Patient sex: F
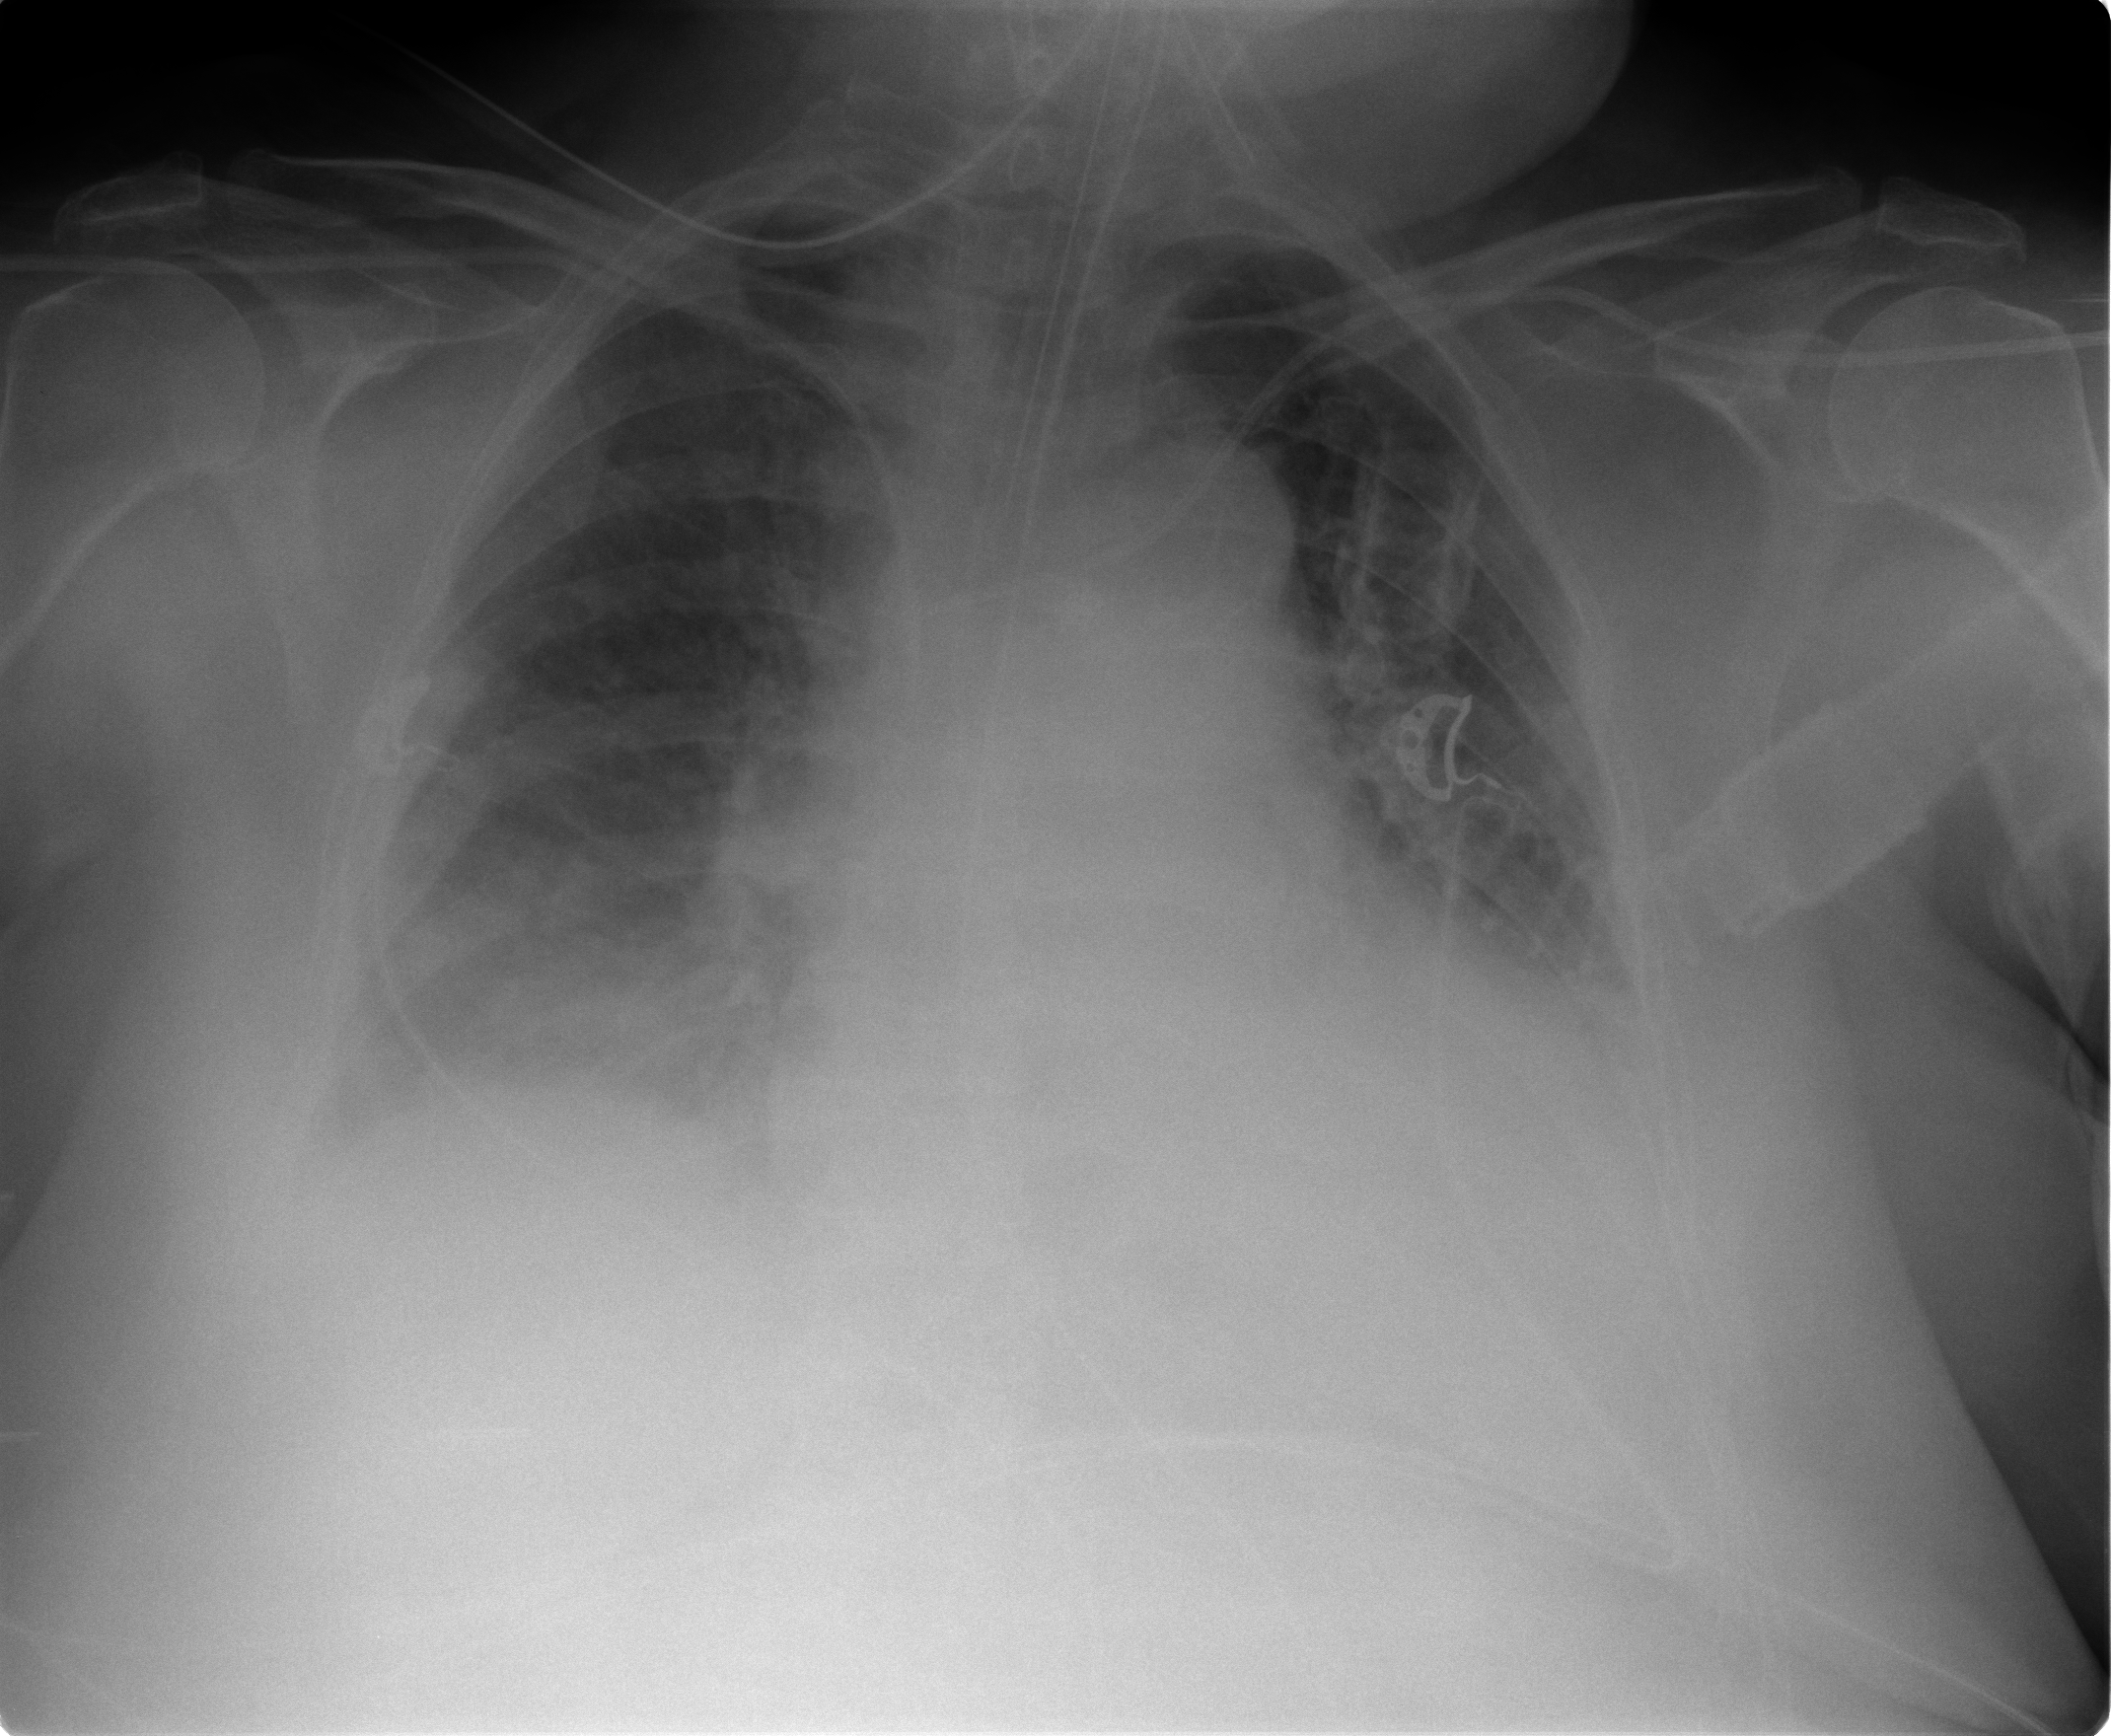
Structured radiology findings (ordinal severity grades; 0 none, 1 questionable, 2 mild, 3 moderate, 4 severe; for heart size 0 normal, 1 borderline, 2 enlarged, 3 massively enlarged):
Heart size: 1
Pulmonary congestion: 2
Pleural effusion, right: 1
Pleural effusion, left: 1
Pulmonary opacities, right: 1
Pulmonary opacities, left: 1
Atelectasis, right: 2
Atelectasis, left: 2